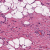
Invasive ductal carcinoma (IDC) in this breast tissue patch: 0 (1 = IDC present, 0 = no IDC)